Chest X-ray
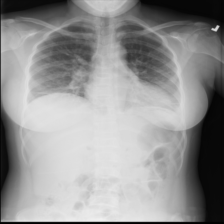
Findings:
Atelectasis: negative
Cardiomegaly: negative
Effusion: negative
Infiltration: negative
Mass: negative
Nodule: negative
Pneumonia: negative
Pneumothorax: negative
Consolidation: negative
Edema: negative
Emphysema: negative
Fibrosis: negative
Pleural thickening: negative
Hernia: negative